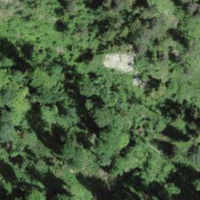
EUNIS habitat code: 45
Species observed at this site:
Mercurialis perennis
Vincetoxicum hirundinaria
Tussilago farfara